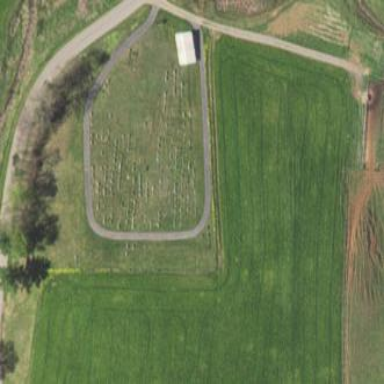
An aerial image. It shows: Graveyard.